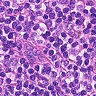
Metastatic tissue present: no